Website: slack
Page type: billing-address
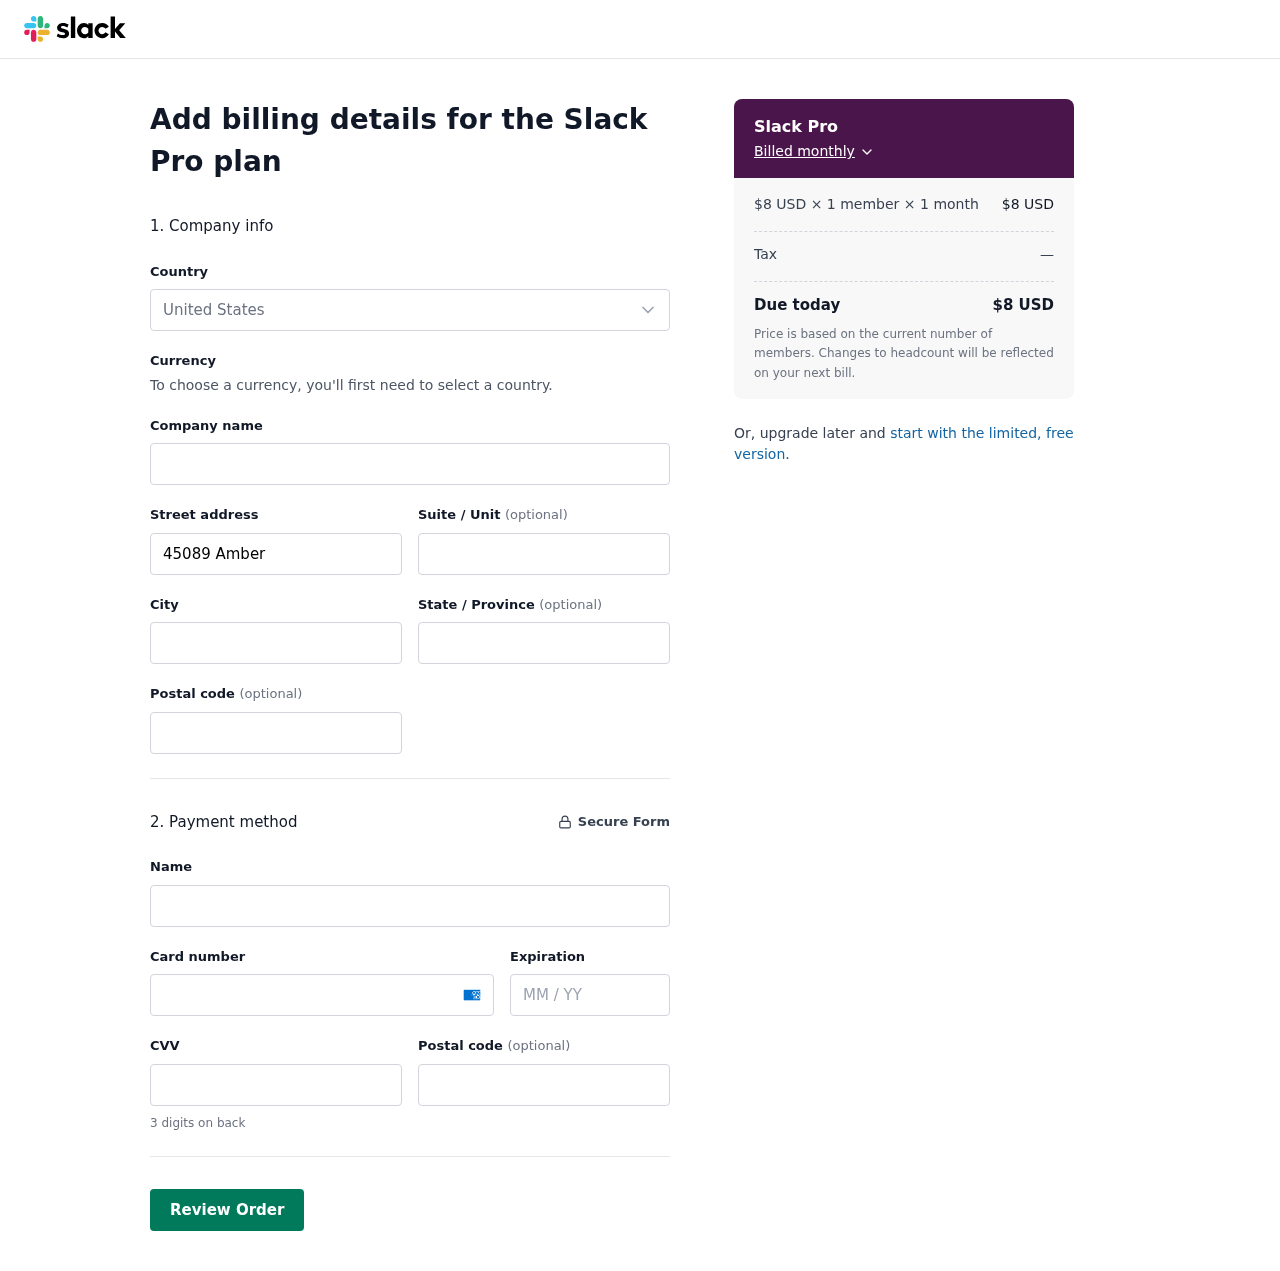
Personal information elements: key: PII_CARD_CVV
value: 8650
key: PII_CARD_EXPIRY
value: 10/30
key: PII_CARD_NUMBER
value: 3739 7004 6217 710
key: PII_CITY
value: Johnnymouth
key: PII_COUNTRY
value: United States
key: PII_FULLNAME
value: Nicole Walton
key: PII_POSTCODE
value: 49670
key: PII_POSTCODE2
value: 48215
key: PII_STATE
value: North Carolina
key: PII_STREET
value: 45089 Amber Crest
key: PII_STREET2
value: Apt. 470
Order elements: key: ORDER_PLAN_PRICE
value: $8 USD
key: ORDER_NUM_MEMBERS
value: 1 member
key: ORDER_NUM_MONTHS
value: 1 month
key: ORDER_SUBTOTAL
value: $8 USD
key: ORDER_TAX
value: —
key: ORDER_TOTAL
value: $8 USD